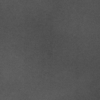
Label: dusty